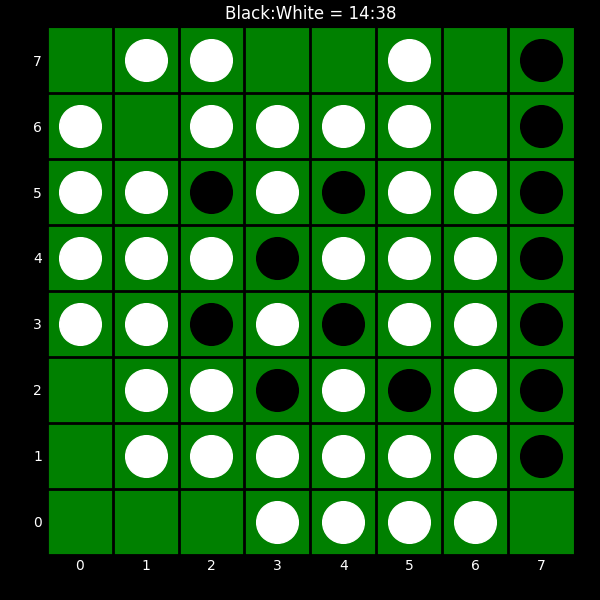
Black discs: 14
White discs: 38